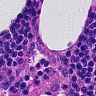
Metastatic tissue present: no